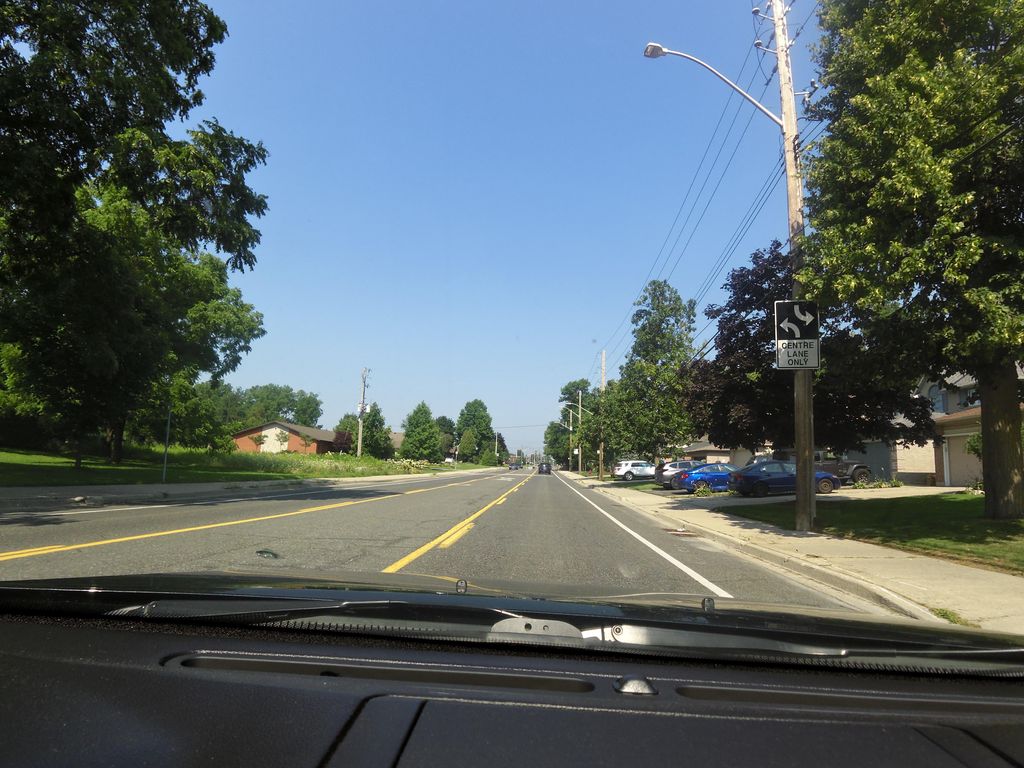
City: hamilton